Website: crate-barrel
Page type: cross-sells
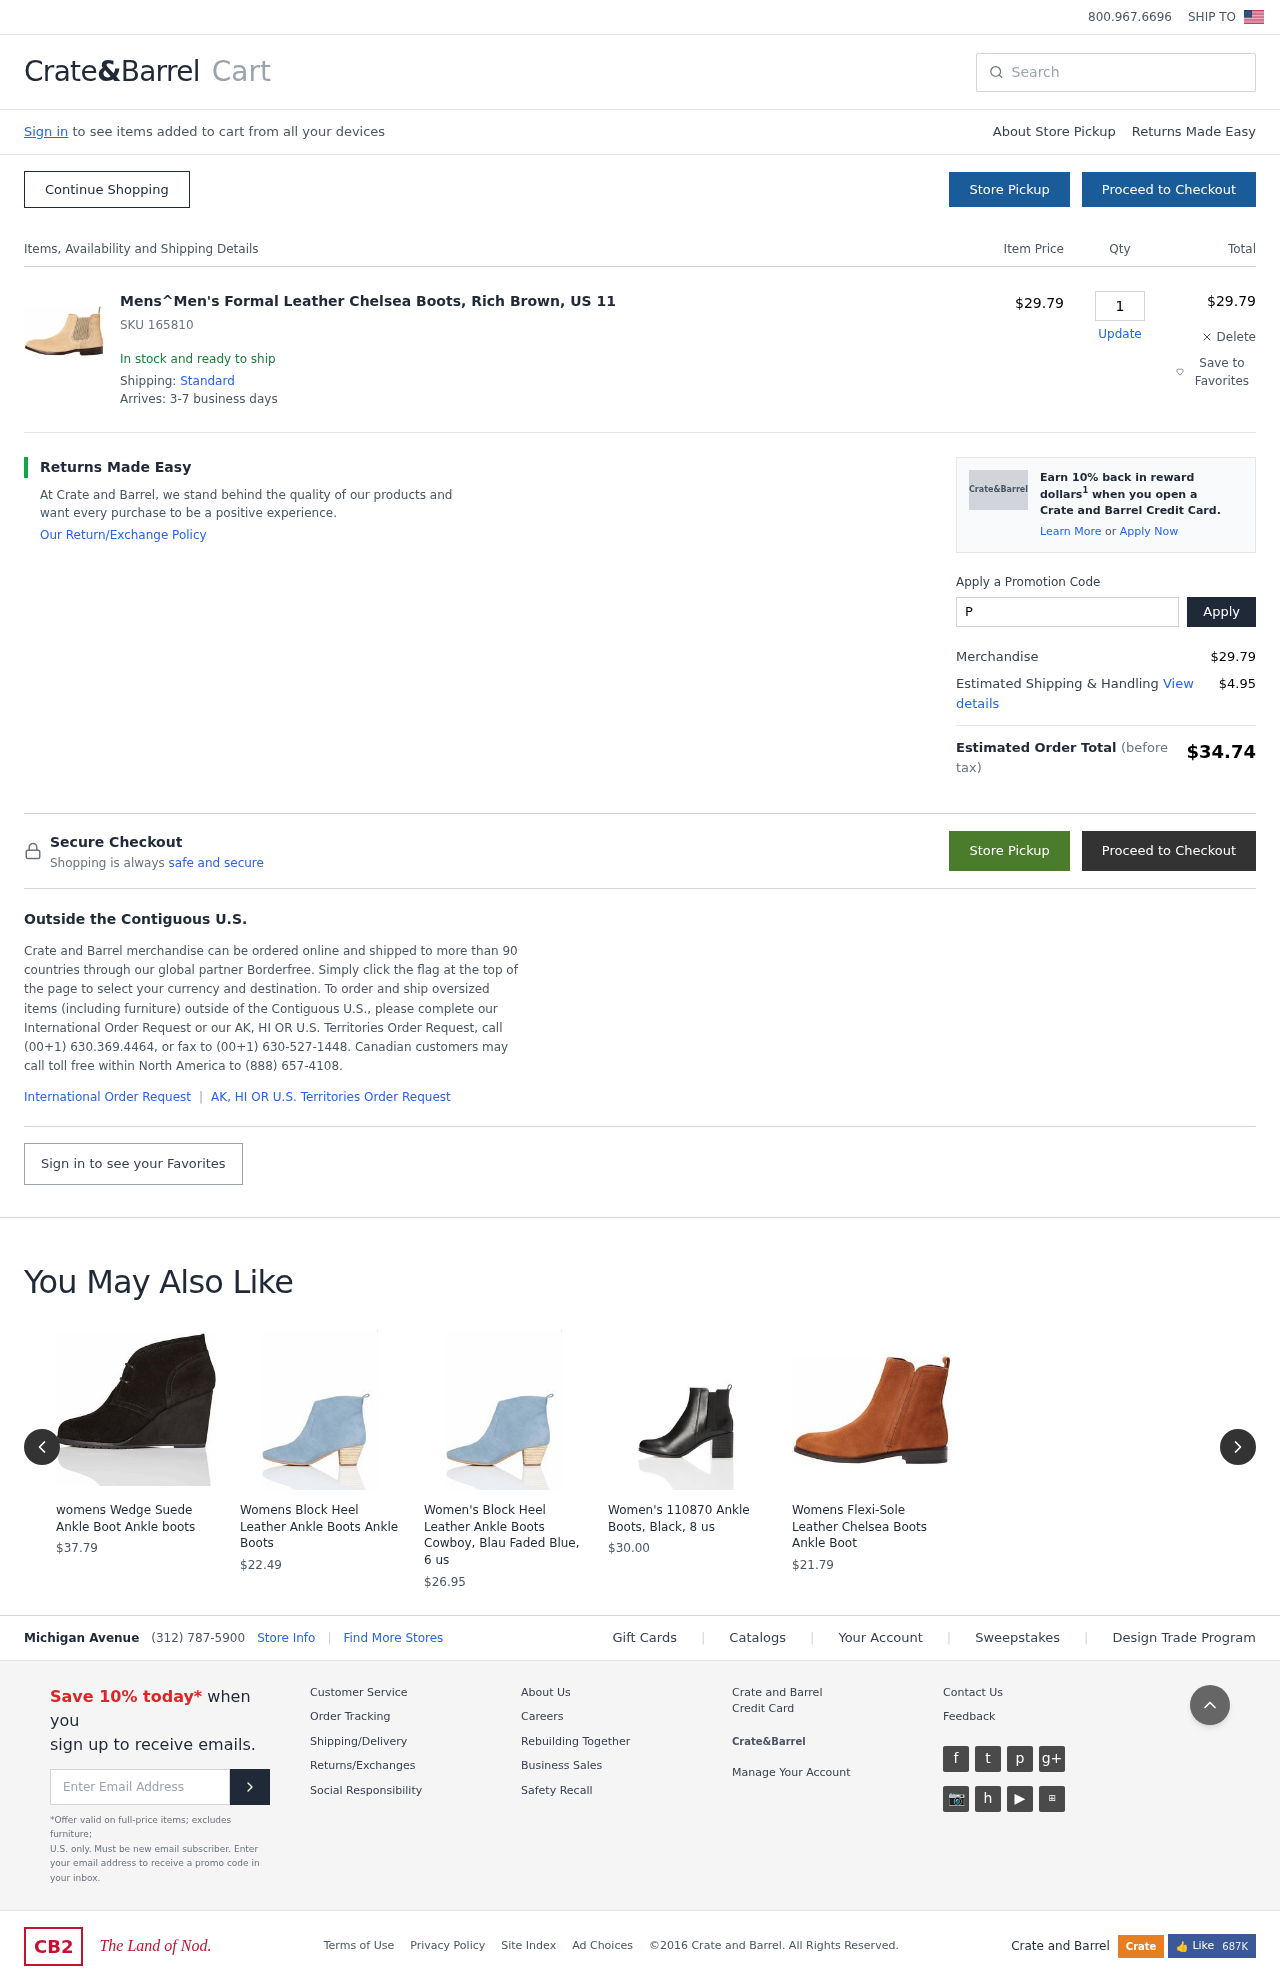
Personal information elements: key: PII_PROMO_CODE
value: PROMO98AC
Product elements: key: PRODUCT1_NAME
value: Mens^Men's Formal Leather Chelsea Boots, Rich Brown, US 11
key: PRODUCT1_PRICE
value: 29.79
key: PRODUCT1_QUANTITY
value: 1
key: PRODUCT2_NAME
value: womens Wedge Suede Ankle Boot Ankle boots
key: PRODUCT2_PRICE
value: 37.79
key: PRODUCT3_NAME
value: Womens Block Heel Leather Ankle Boots Ankle Boots
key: PRODUCT3_PRICE
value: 22.49
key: PRODUCT4_NAME
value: Women's Block Heel Leather Ankle Boots Cowboy, Blau Faded Blue, 6 us
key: PRODUCT4_PRICE
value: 26.95
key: PRODUCT5_NAME
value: Women's 110870 Ankle Boots, Black, 8 us
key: PRODUCT5_PRICE
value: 30
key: PRODUCT6_NAME
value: Womens Flexi-Sole Leather Chelsea Boots Ankle Boot
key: PRODUCT6_PRICE
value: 21.79
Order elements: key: ORDER_SKU
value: SKU 165810
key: ORDER_ITEM_TOTAL
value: $29.79
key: ORDER_SUBTOTAL
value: $29.79
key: ORDER_SHIPPING_COST
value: $4.95
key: ORDER_TOTAL
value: $34.74
Search elements: key: HEADER_SEARCH
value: Search